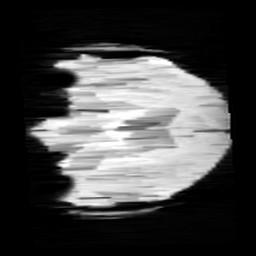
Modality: minIP
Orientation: coronal
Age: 9
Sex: female
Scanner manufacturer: siemens
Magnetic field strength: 3 T
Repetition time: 0.027 s
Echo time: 0.02 s